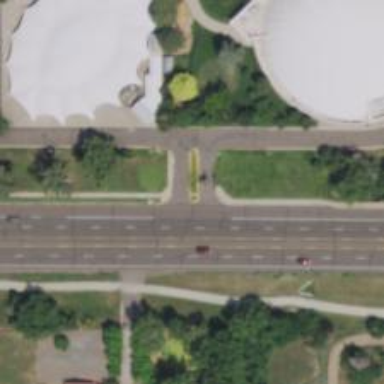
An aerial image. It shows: Unmarked asphalt crossing on cycleway road.